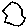
Label: hexagon